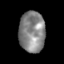
Tissue: skin
Cell type: Epithelial cells
Senescence score: 0.1252
Nuclear area (px): 1043
Mean DAPI intensity: 132.95